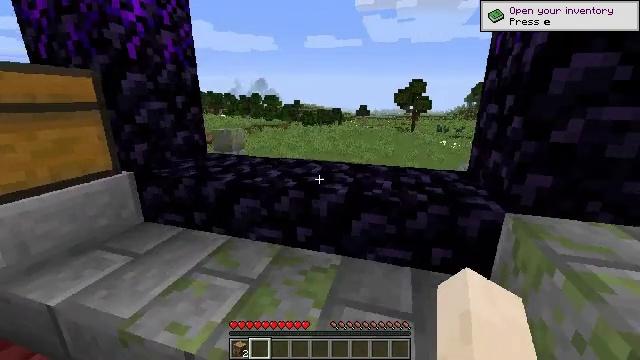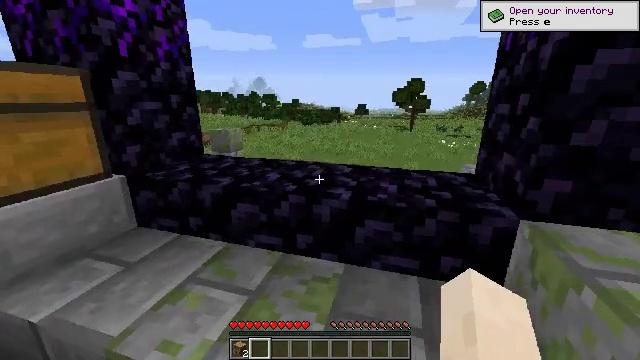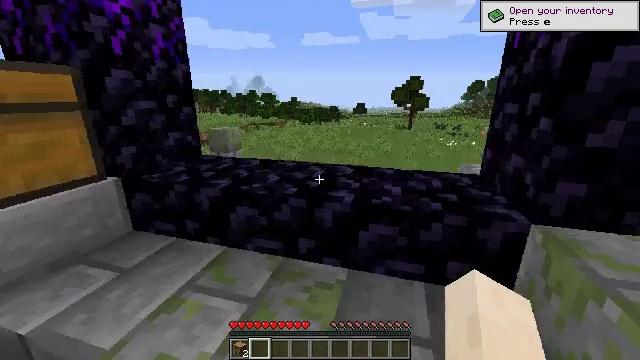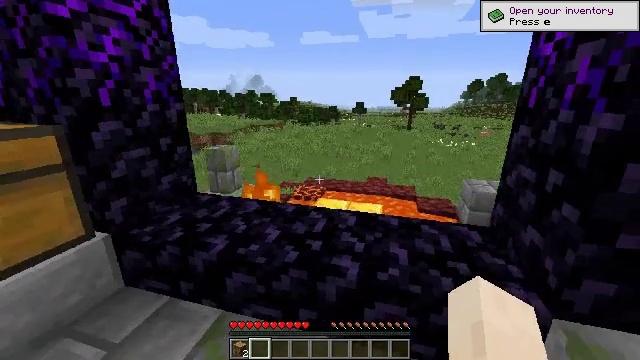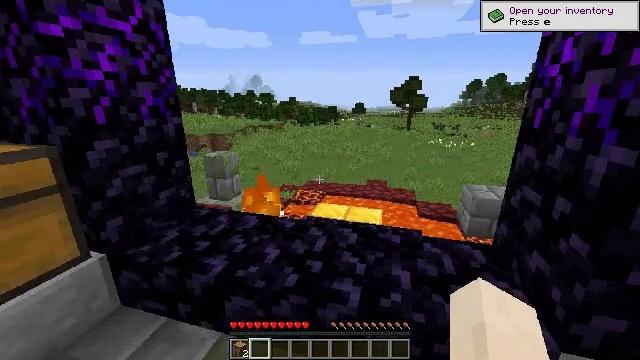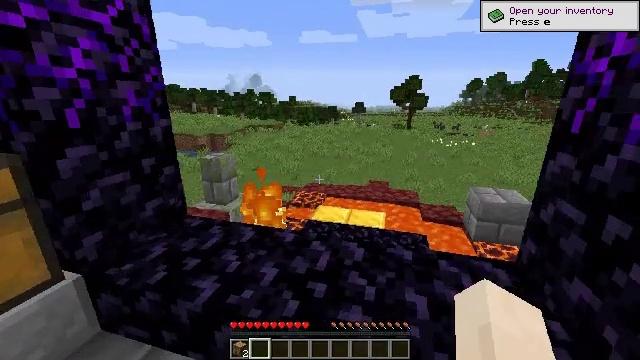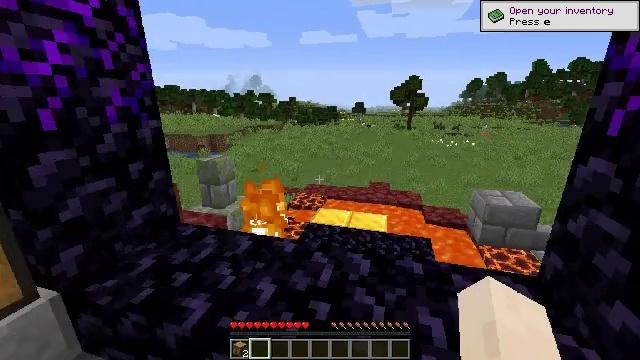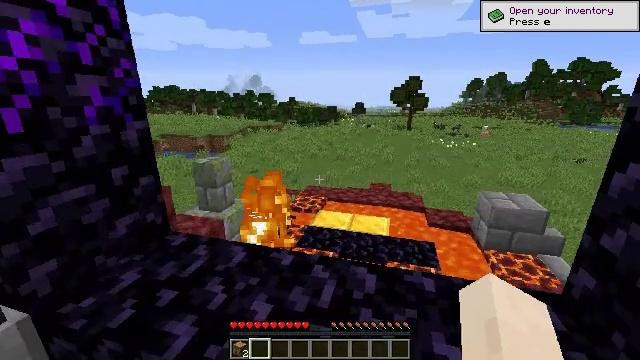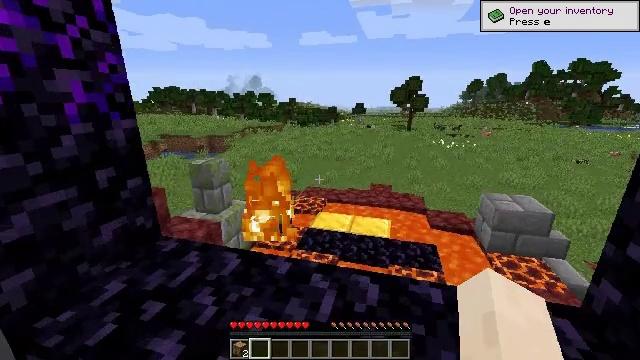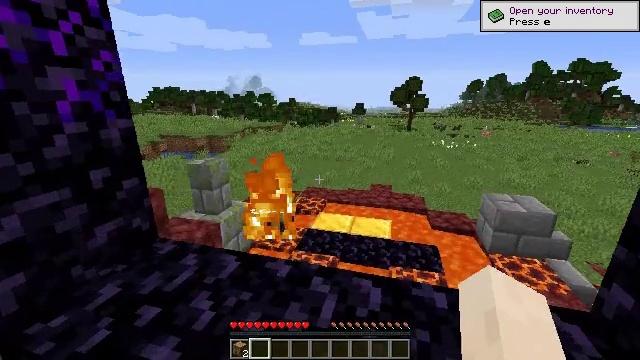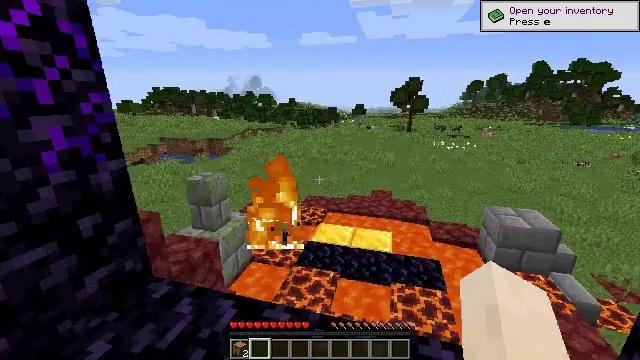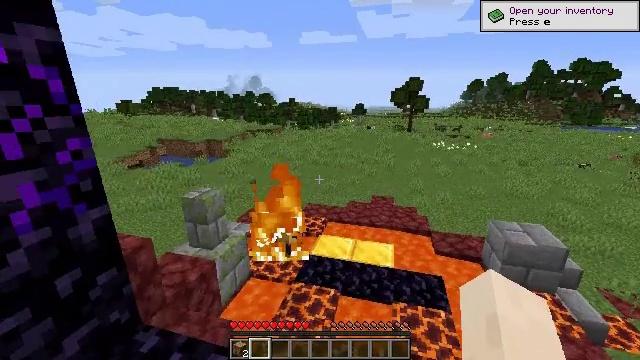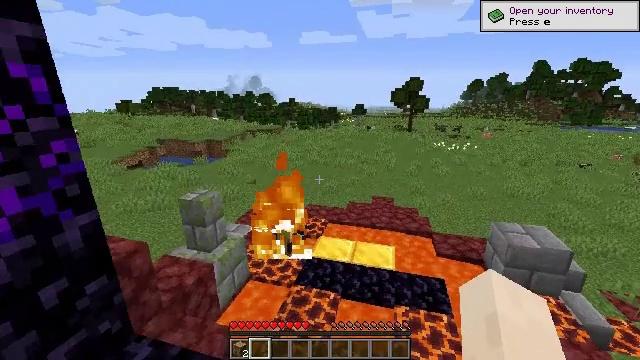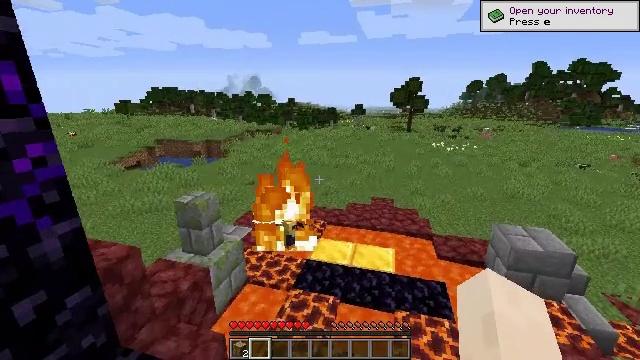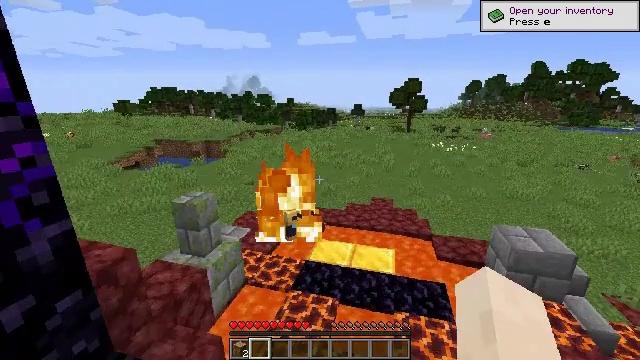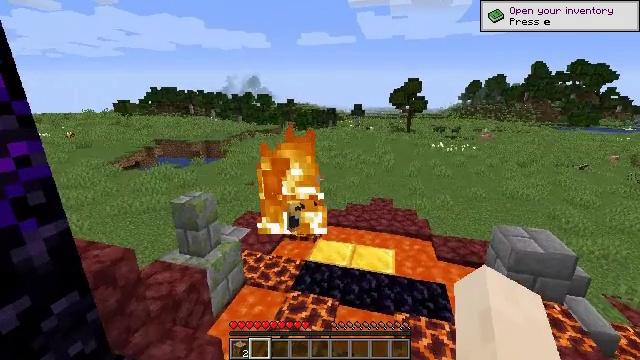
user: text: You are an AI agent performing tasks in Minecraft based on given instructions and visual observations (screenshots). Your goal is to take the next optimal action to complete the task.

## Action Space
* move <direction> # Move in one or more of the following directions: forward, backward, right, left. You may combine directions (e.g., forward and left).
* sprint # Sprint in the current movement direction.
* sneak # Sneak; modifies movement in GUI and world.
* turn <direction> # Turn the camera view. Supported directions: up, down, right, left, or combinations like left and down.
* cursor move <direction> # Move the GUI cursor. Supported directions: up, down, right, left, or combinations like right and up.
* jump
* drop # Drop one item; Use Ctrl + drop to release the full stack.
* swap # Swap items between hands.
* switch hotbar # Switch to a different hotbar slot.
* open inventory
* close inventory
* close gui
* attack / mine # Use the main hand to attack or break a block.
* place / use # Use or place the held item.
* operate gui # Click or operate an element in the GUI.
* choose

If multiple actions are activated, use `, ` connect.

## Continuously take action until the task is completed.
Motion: motion action
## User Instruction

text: Mine the magma block in the nether.
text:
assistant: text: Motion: no_op
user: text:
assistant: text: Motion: move forward
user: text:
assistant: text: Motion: move forward
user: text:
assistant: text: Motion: move forward
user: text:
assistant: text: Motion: move forward
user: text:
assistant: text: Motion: move forward
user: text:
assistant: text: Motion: no_op
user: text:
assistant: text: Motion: no_op
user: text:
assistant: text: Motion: move forward
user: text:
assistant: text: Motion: move forward
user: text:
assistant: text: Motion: move forward
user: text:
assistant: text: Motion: no_op
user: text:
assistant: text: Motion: no_op
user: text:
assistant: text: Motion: no_op
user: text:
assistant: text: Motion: no_op
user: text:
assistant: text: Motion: no_op
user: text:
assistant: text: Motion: turn down
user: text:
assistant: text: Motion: turn down
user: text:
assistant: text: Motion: turn down
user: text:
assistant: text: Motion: no_op
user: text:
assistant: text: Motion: no_op
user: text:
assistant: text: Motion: no_op
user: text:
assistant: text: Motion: no_op
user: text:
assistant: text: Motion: no_op
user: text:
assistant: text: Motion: no_op
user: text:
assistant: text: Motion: no_op
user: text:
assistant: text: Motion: no_op
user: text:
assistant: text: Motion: no_op
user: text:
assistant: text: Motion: turn right and up
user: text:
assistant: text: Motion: turn right and up